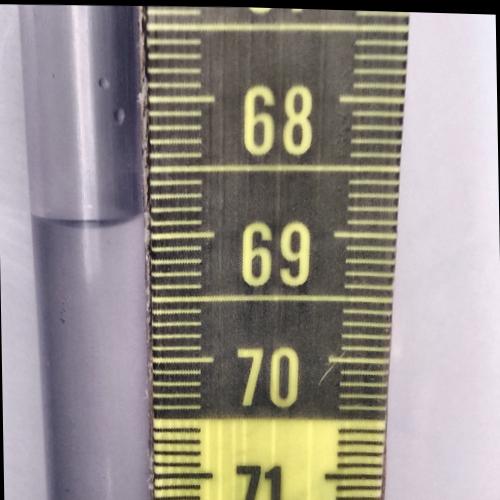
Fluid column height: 68.9 cm